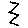
Label: zigzag